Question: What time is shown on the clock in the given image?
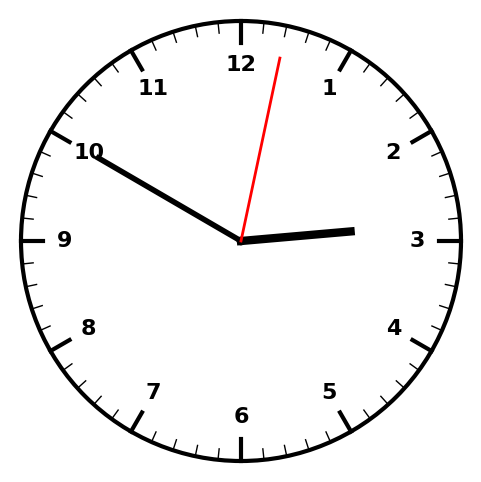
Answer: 02:50:02